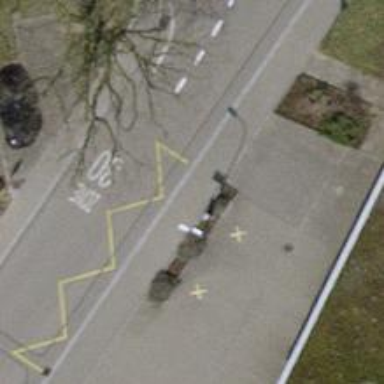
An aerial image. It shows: Bus stop with platform for public transport.